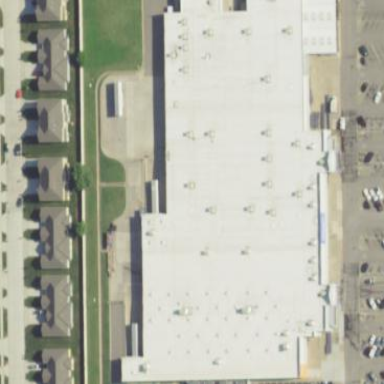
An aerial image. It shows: Retail building housing supermarket.